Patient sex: F
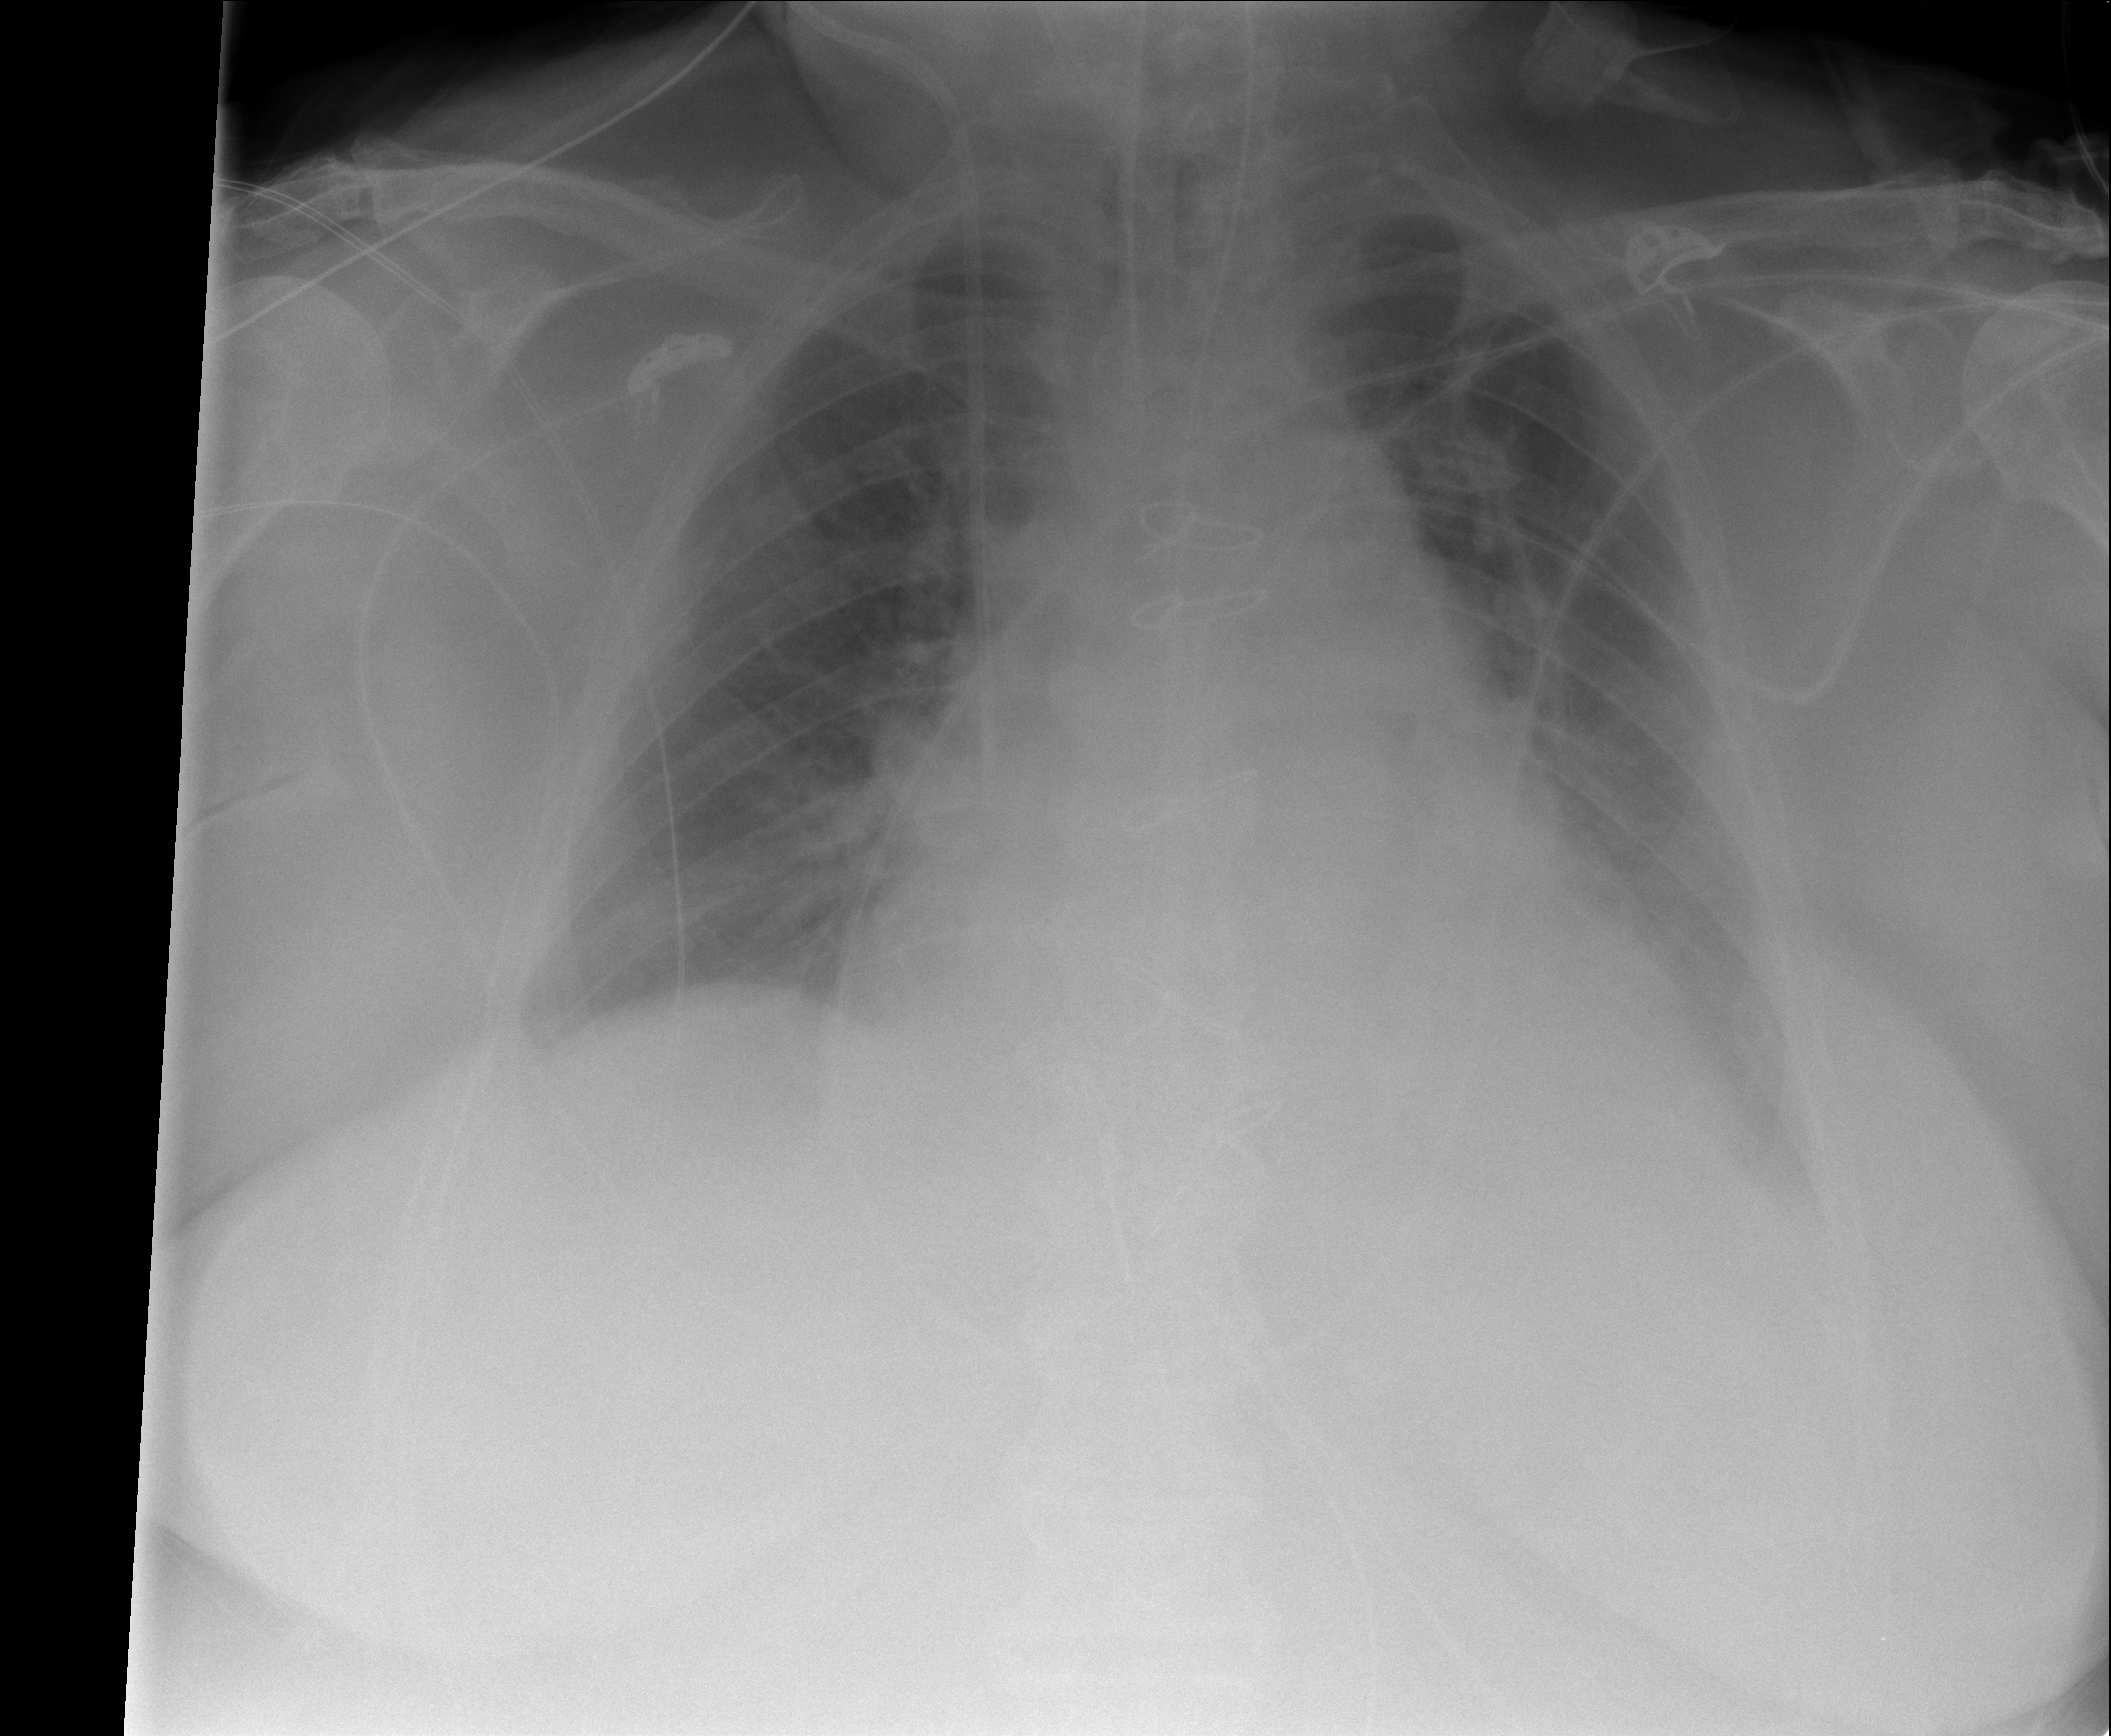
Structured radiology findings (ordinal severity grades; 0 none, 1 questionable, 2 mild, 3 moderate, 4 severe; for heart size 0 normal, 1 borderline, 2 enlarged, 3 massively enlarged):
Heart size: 3
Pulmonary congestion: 0
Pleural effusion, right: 1
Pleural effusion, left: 2
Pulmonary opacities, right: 0
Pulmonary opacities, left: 0
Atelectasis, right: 2
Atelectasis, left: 2